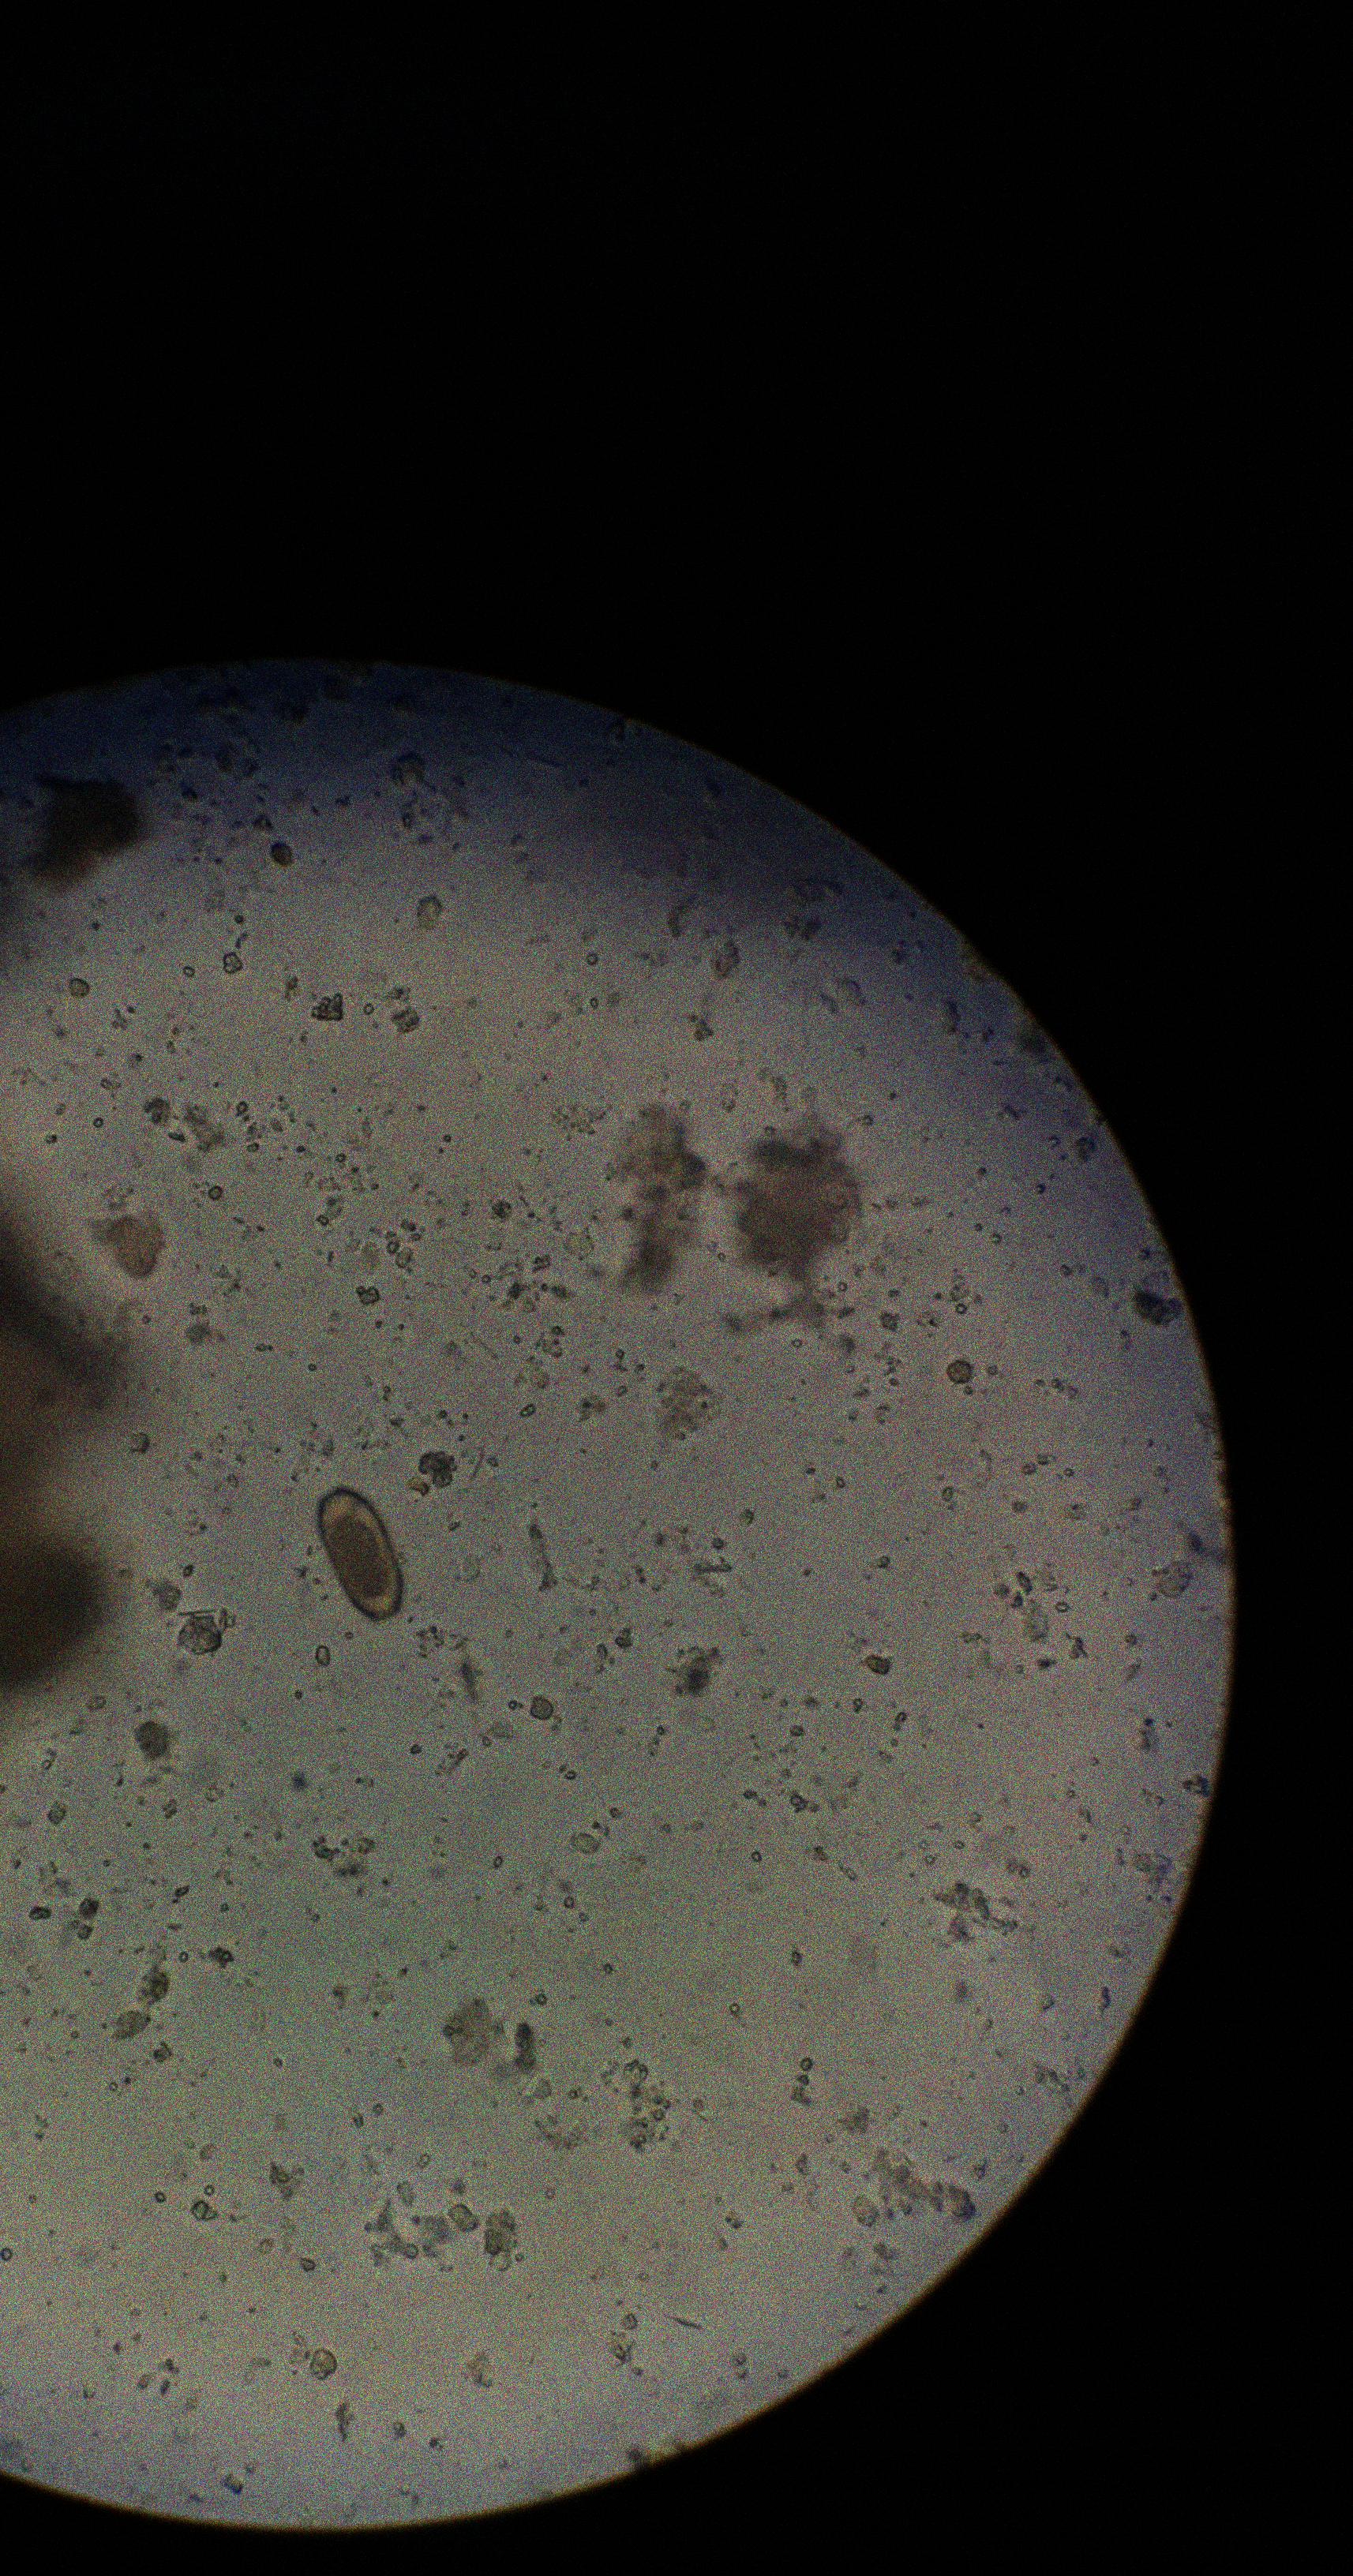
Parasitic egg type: Capillaria philippinensis